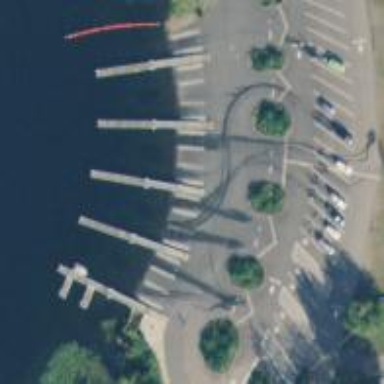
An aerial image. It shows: Slipway on leisure land.